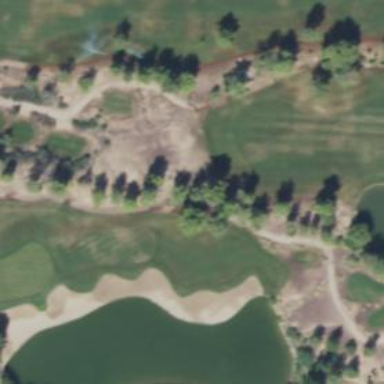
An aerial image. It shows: View of golf hole.